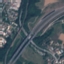
Land use / land cover class: Highway